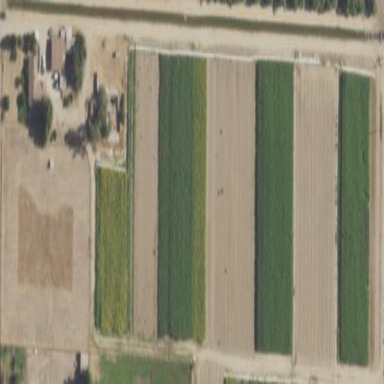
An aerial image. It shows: Crop field in farm area.